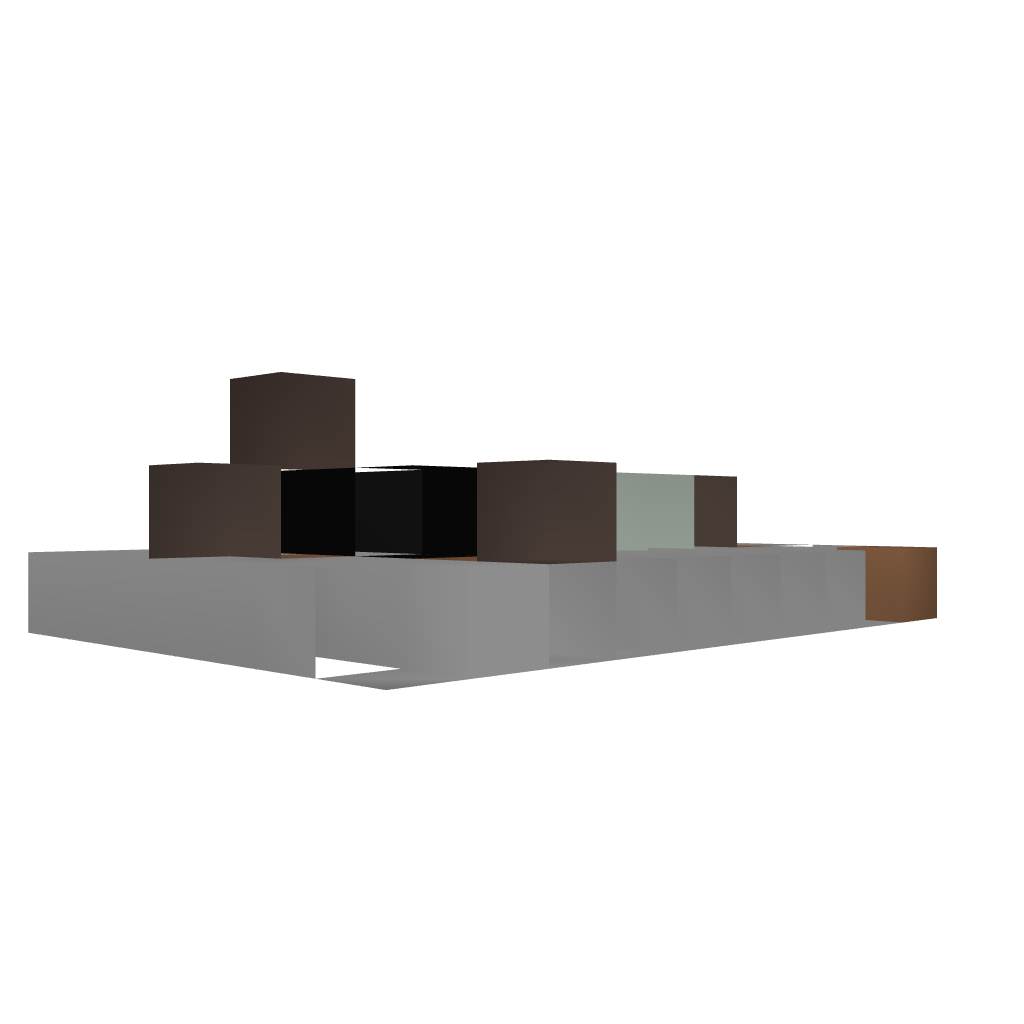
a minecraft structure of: Wind Chimes